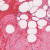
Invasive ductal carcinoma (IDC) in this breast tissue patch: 0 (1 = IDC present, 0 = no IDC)